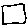
Label: square